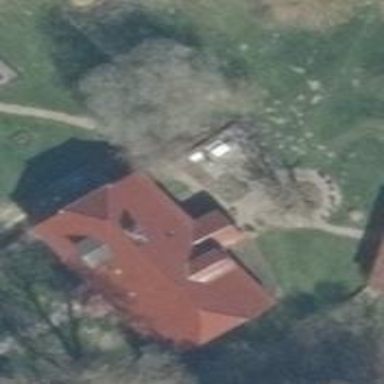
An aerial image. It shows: Guest house building.